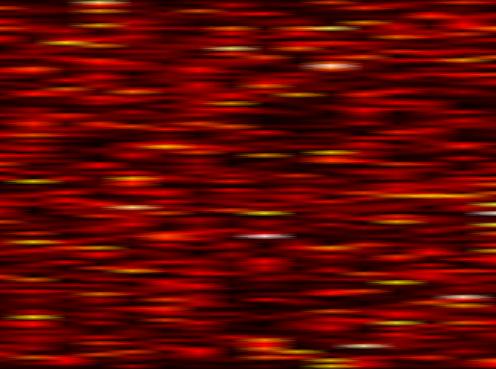
Label: WOLA